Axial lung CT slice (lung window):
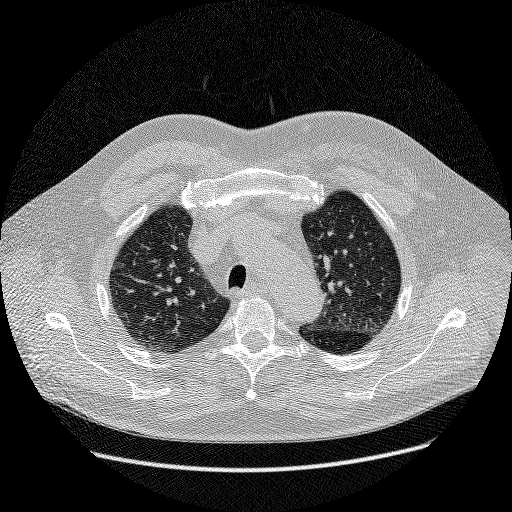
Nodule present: no